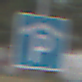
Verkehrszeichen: Parkhaus
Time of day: Midday
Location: Outdoor (Suburban)
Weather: Overcast
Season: NotSpecified
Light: Natural